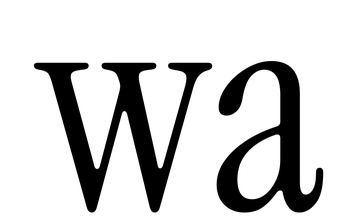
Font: InstrumentSerif-Regular